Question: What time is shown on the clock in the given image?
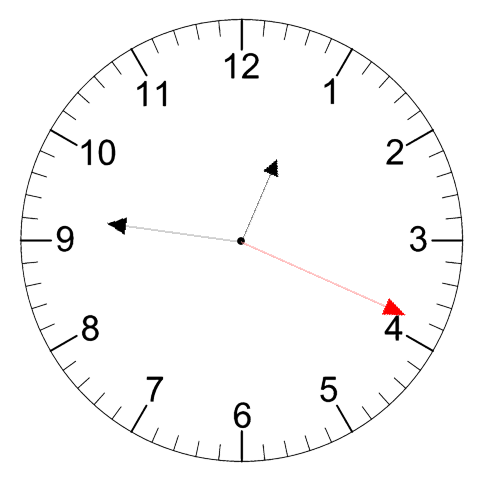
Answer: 12:46:19